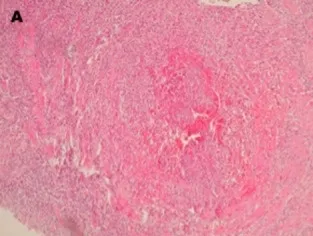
Pathologic examination of a biopsy taken from the left gastrocnemius muscle which shows (A) a medium caliber artery with total occlusion due to thrombosis inducing fibrinoid necrosis.
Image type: pathology (h&e)